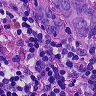
Metastatic tissue present: yes